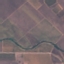
Label: PermanentCrop